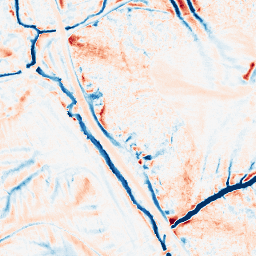
Category: edge_preserving
Decomposition family: median
Decomposition parameters: size: 15
Upsampling method: quadratic
Upsampling parameters: scale: 4
Upsampling scale: 4